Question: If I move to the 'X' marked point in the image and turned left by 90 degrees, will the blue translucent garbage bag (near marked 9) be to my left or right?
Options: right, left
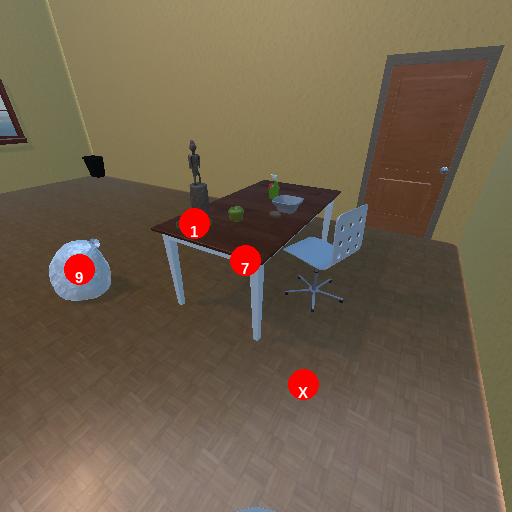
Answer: right